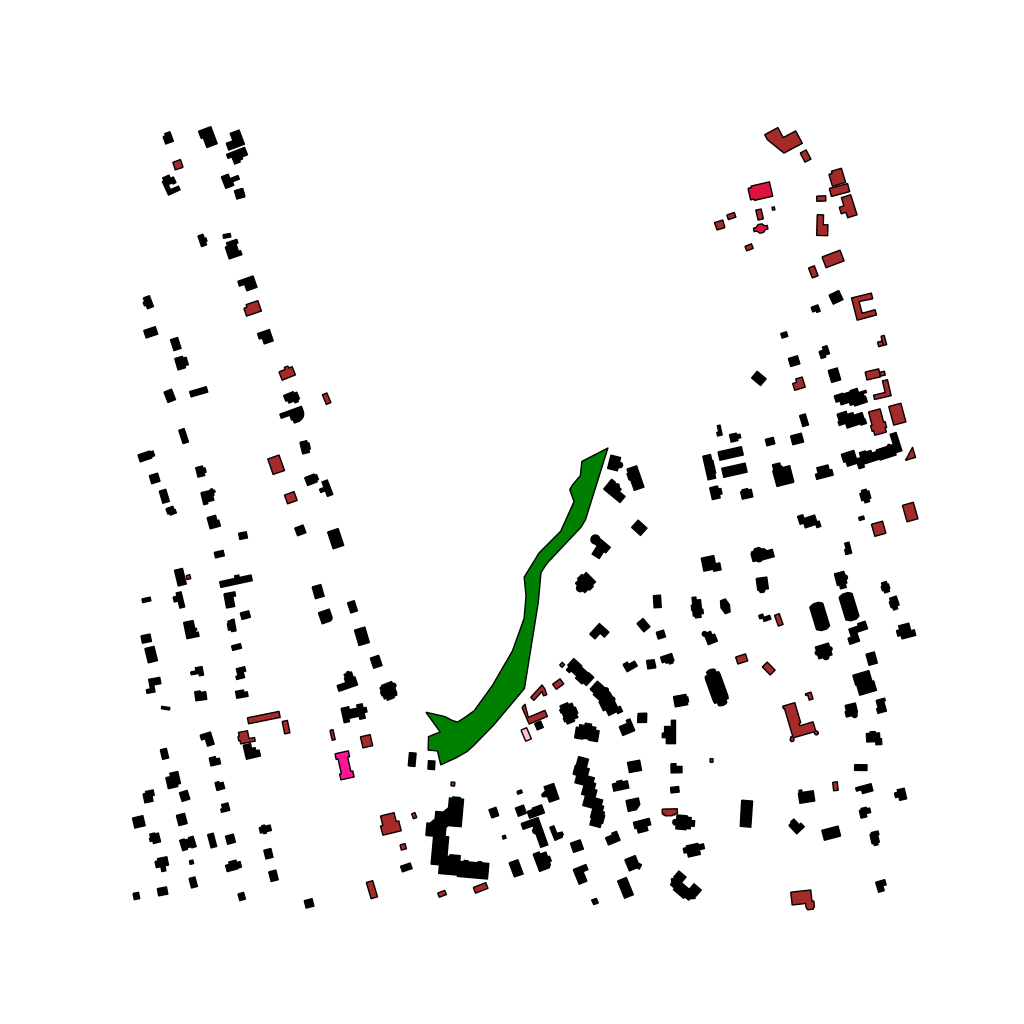
Tags: overhead vector_map, recreation, residential, special, transport, historical, modern, soviet, individual_rise, low_rise, density_2, Building, Church, Facility, Library, Park, Rail, 1.0 km²